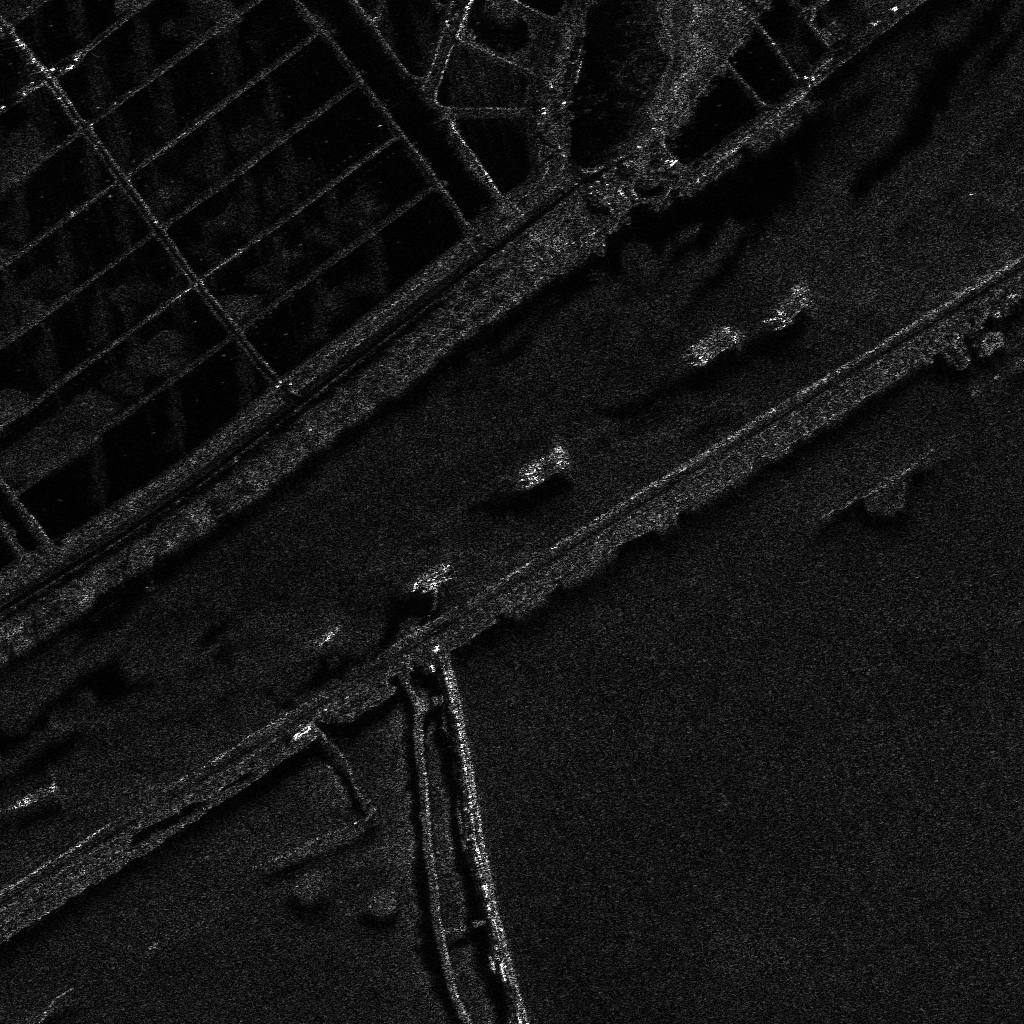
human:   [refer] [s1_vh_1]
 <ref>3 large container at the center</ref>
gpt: <box>[[51, 42, 54, 49, 55], [67, 29, 70, 36, 55], [40, 52, 43, 59, 55]]</box>